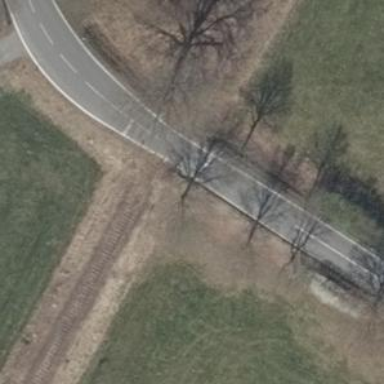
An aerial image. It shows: Abandoned railway.